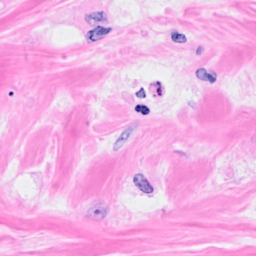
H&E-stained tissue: Breast